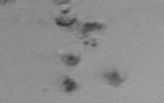
Label: Phaeocystis